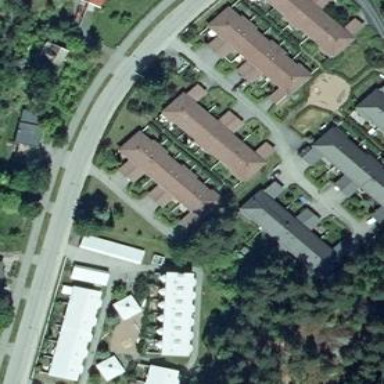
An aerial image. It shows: Terrace building.